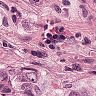
Metastatic tissue present: yes